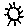
Label: sun